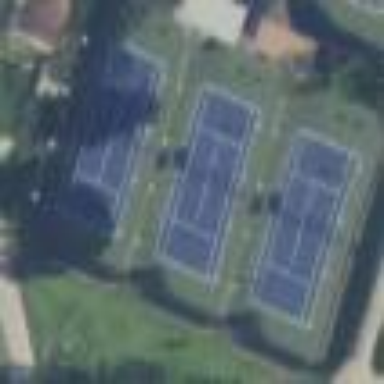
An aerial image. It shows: Tennis court on pitch designated for leisure land.